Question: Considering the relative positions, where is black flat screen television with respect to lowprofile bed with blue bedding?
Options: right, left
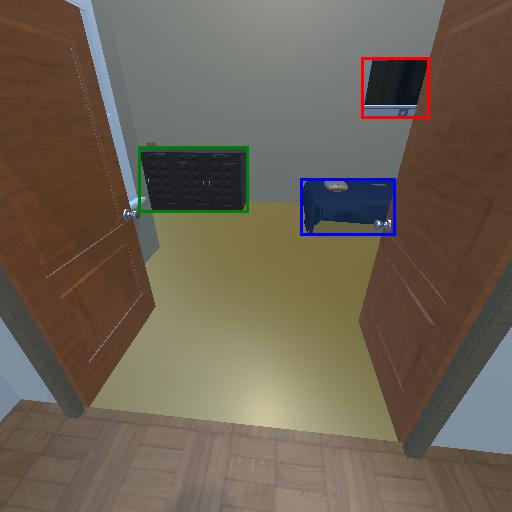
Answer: right